Question: i have this webapplication which was created in VisualStudio 2010.
I want to display a "Faq"-page, which gets the questions from a database.
The answers are in a txt-file on the server.
So when I get the question list from the database I get a dataset like this :
'''
ID = 1
Title = "Title1"
Answer = "\EN.txt"
'''
On my webpage I have the following :
'''
<div id="accordion" runat="server">
</div>
'''
In my codebehind, I have the following:
'''
Private Sub AddQuestionToPage(row As DataRow)
Try
Dim headerControl = New LiteralControl()
headerControl.Text = "<H3>" + row.Item(2) + "</H3>"
accordion.Controls.Add(headerControl)
Dim divcontrol = New LiteralControl()
divcontrol.ID = "Faq_" + row.Item(0).ToString
divcontrol.Text = GetHtmlFromFile(row.Item(3))
accordion.Controls.Add(divcontrol)
Catch ex As Exception
Throw ex
End Try
End Sub
Private Function GetHtmlFromFile(path As String) As String
'Open a file for reading
Dim FILENAME As String = Server.MapPath("Answers" + path)
'Get a StreamReader class that can be used to read the file
Dim objStreamReader As StreamReader
objStreamReader = File.OpenText(FILENAME)
Dim contents As String = objStreamReader.ReadToEnd()
Return contents
End Function
'''
The txt-file looks as follows :
'''
<div>
<p>
This is the english reply
</p>
<p>
Cras dictum. Pellentesque habitant morbi tristique senectus et netus
et malesuada fames ac turpis egestas. Vestibulum ante ipsum primis in
faucibus orci luctus et ultrices posuere cubilia Curae; Aenean lacinia
mauris vel est.
</p>
<p>
Suspendisse eu nisl. Nullam ut libero. Integer dignissim consequat lectus.
Class aptent taciti sociosqu ad litora torquent per conubia nostra, per
inceptos himenaeos.
</p>
'''
When I see my page i'm seeing the correct information.
But I'm not seeing it as an accordion.

Can anyone help me?
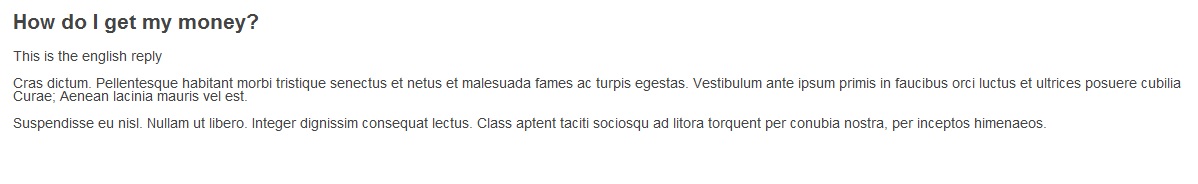
Answer: When you do 'divcontrol.Text = GetHtmlFromFile(row.Item(3))' the text that has the answer must start with '<div>' and end with '</div>', otherwise the accordion will be invalid.
Another way is to add that extra html before 'Return contents'.